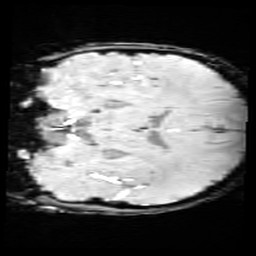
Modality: SWI
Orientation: coronal
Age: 10
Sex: female
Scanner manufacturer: siemens
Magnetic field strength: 3 T
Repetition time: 0.027 s
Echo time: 0.02 s